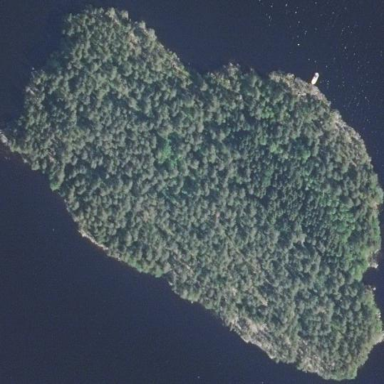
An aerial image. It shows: Islet surrounded by woodland.